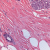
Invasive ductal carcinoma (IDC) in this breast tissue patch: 1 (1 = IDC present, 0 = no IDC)